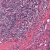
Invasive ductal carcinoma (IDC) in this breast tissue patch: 0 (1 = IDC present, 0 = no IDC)